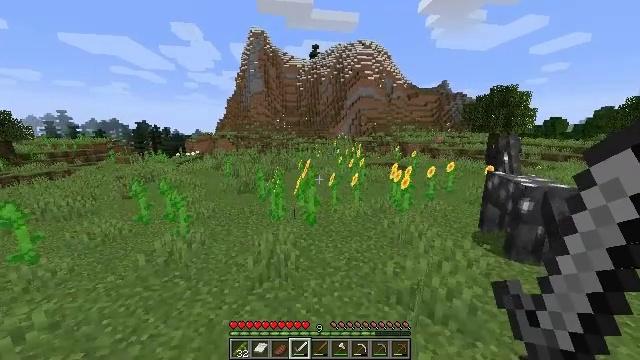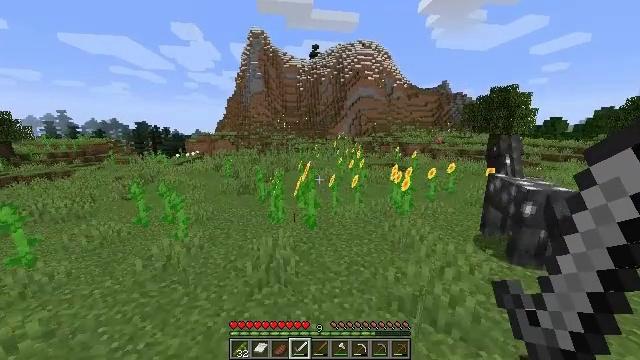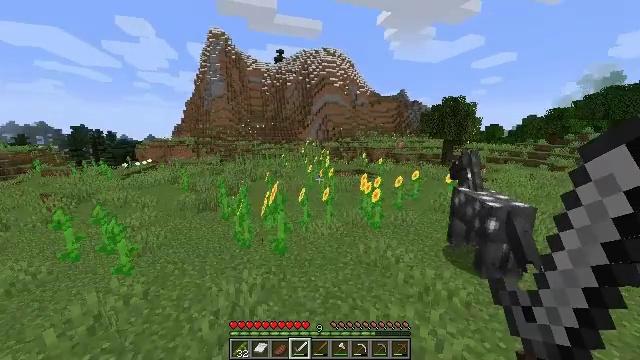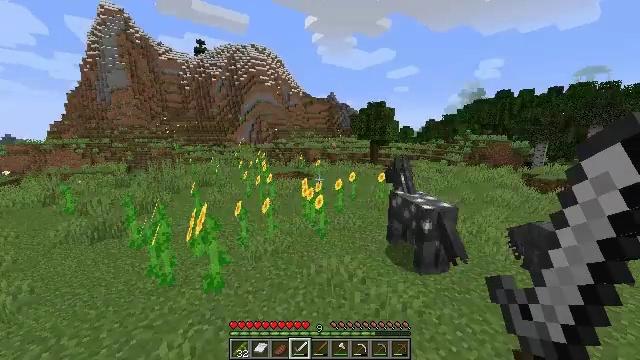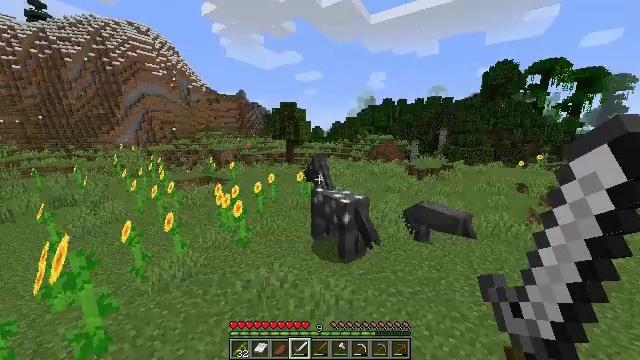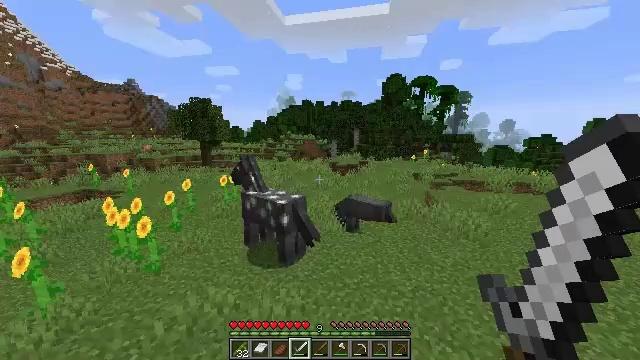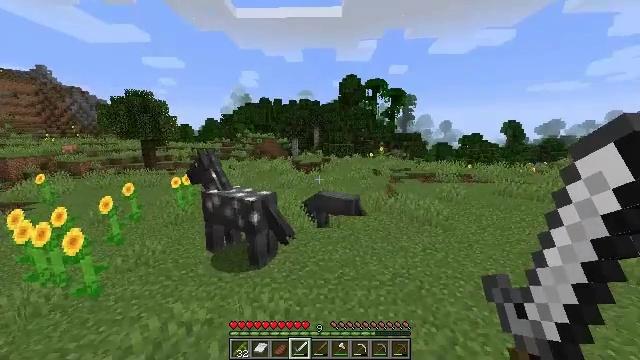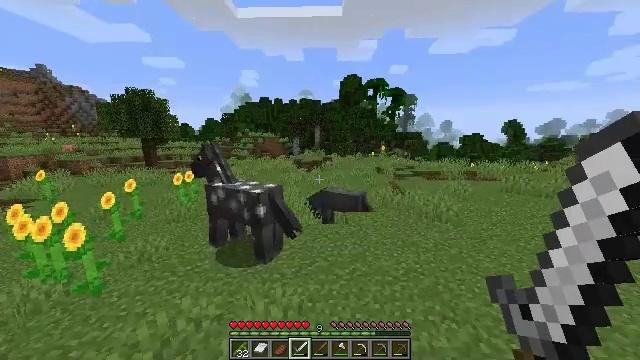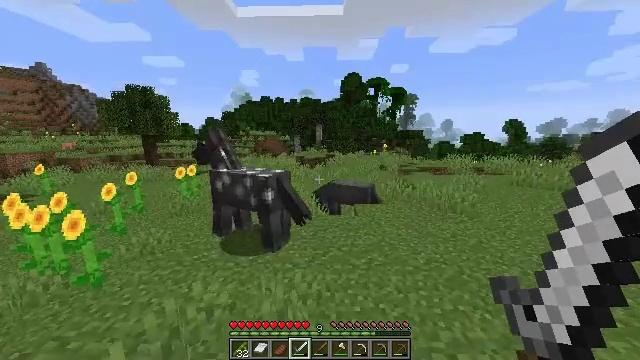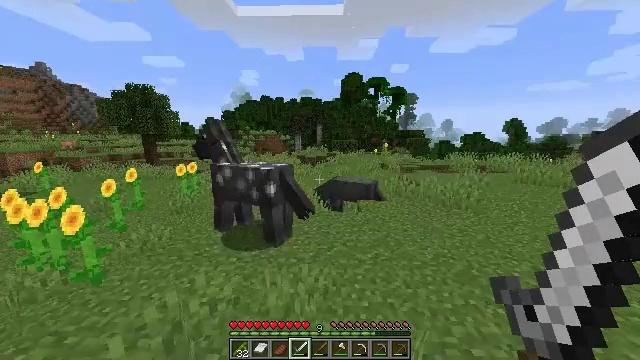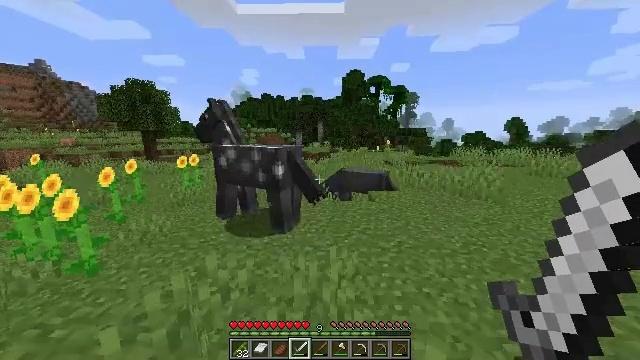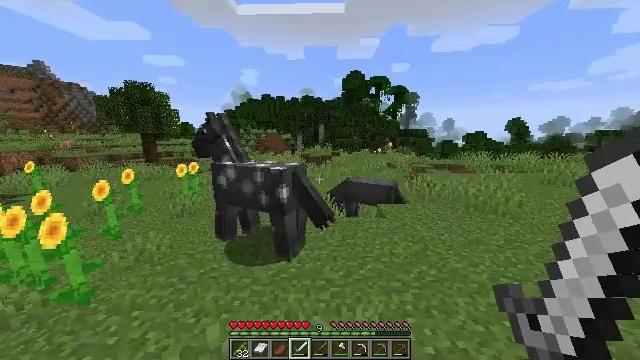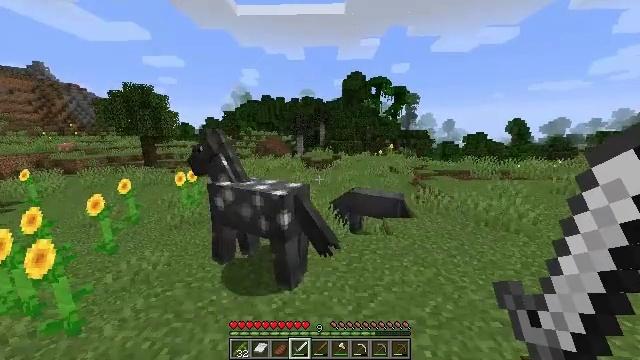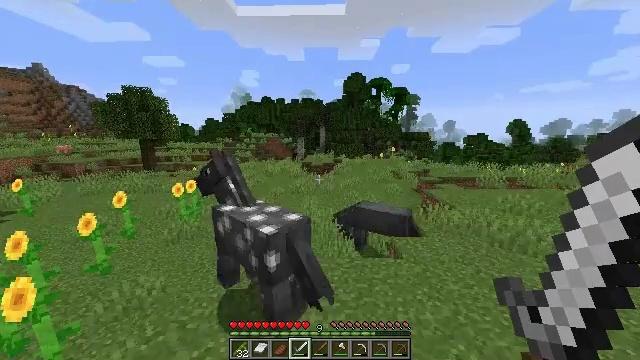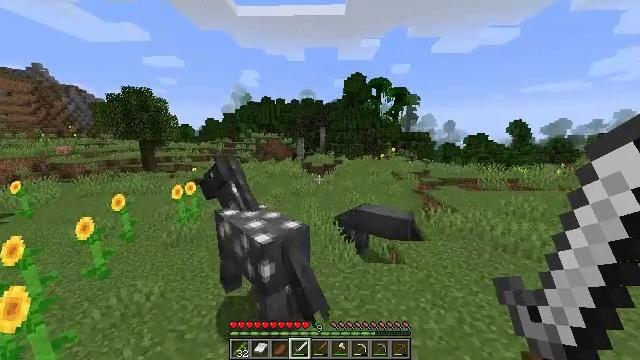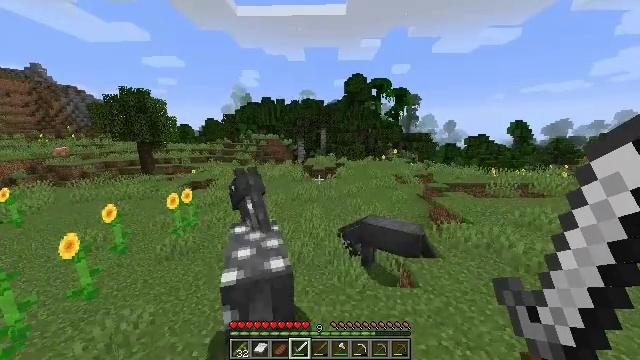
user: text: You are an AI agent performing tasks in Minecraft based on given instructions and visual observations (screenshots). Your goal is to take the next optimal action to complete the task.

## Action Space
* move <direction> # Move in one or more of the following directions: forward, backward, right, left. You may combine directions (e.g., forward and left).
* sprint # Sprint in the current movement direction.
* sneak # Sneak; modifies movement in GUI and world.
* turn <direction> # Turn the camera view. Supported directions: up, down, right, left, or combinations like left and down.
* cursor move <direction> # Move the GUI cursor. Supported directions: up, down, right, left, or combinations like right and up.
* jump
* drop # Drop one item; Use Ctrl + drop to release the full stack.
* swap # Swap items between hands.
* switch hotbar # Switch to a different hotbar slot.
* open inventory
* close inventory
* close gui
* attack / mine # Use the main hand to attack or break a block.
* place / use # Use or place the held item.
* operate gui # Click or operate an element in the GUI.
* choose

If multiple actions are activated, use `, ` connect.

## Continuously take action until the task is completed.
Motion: motion action
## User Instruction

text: Gather sweet berries from the bush.
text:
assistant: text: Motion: move forward, jump
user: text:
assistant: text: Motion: move forward, turn right and up, jump
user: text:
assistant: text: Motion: move forward, turn right, jump
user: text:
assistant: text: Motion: move forward, turn right, jump
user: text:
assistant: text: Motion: move forward, turn right, jump
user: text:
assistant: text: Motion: move forward, turn right, jump
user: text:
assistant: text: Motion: move forward, jump
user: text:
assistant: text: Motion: move forward, jump
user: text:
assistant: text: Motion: move forward, jump
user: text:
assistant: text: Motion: move forward, sprint, jump
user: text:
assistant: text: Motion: move forward, sprint, jump
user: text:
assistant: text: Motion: move forward, sprint, jump
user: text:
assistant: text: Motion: move forward, sprint, jump
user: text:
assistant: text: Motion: move forward, jump
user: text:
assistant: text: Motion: move forward, jump
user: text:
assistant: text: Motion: move forward, jump
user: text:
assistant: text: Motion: move forward, jump
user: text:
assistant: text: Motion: move forward, jump
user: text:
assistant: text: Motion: move forward, jump
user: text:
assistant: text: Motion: move forward, jump
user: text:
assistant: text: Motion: move forward, jump
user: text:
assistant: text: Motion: move forward, jump
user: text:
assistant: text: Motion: move forward, sprint, jump
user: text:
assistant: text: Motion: move forward, sprint, jump
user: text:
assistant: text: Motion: move forward, sprint, jump
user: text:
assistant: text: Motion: move forward, sprint, jump
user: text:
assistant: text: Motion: move forward, jump
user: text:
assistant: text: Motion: move forward, turn left, jump
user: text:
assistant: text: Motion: move forward, turn left, jump
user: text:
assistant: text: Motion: move forward, turn left, jump